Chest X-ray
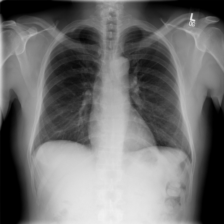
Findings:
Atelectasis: negative
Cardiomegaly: negative
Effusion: negative
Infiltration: negative
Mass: negative
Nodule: negative
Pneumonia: negative
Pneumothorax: negative
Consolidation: negative
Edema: negative
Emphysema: negative
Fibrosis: negative
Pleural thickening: negative
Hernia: negative